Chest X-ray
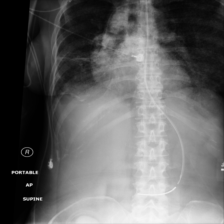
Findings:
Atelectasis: negative
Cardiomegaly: negative
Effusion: negative
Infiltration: negative
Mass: negative
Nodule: negative
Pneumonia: negative
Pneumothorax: negative
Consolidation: negative
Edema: negative
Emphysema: negative
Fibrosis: negative
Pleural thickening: negative
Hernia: negative